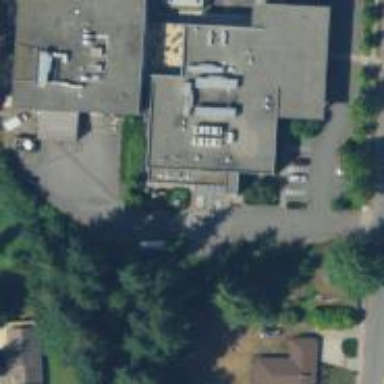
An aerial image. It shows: Hospital building.